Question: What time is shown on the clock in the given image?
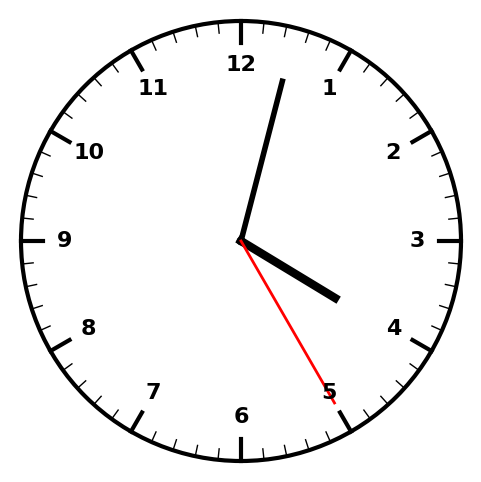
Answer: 04:02:25